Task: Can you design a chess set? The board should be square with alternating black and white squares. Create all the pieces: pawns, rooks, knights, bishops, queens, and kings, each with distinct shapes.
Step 4273:
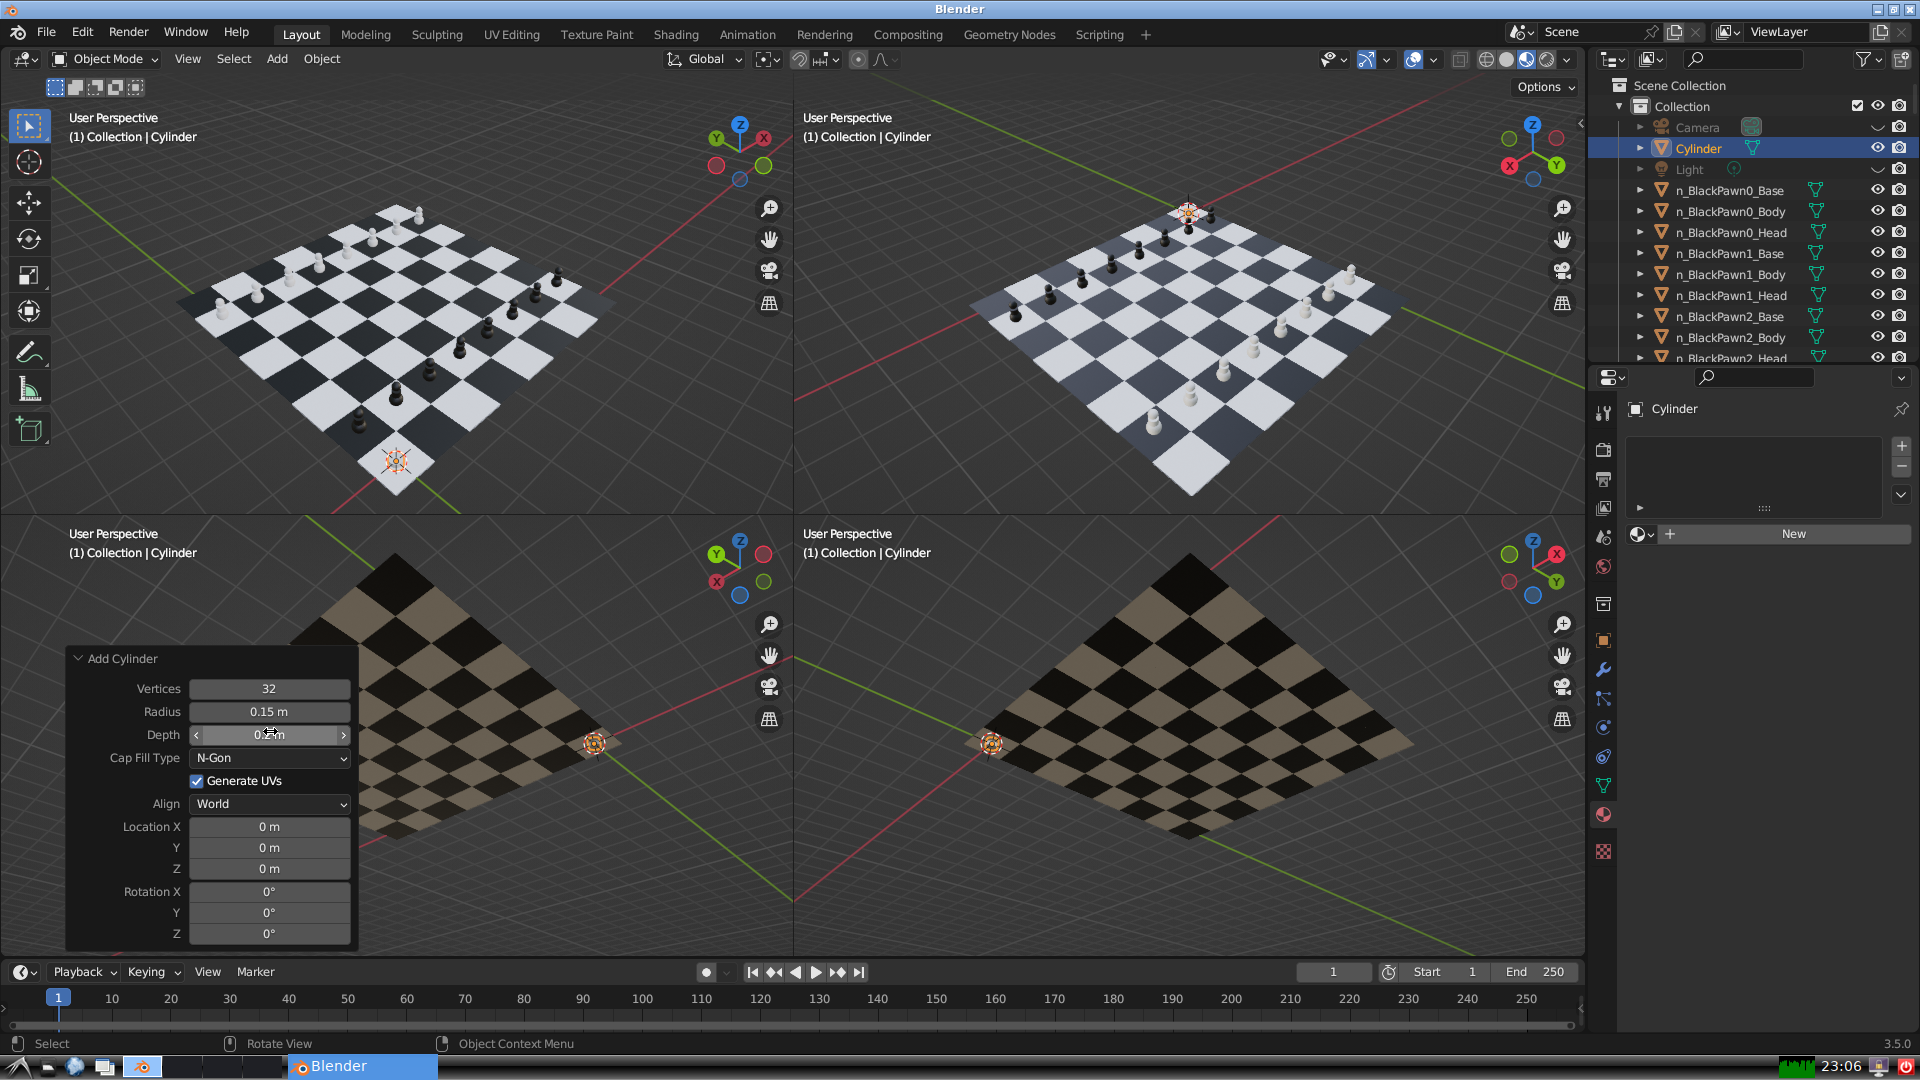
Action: click: no